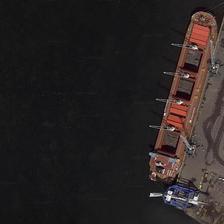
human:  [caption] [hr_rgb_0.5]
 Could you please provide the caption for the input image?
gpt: an orange ship is docked on the shore, waiting for repairment .

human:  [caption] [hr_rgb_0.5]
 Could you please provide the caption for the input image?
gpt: a long red boat is parked next to shore .

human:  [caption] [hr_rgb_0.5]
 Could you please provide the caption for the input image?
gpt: a red ship prepare to stop at shoreside with two people inside .

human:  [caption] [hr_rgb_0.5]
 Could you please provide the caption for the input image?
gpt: a long red boat is near the shore .

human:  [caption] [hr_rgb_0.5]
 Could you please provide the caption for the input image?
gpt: a long red boat is moored on the shore .